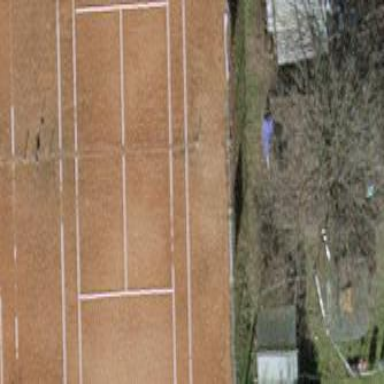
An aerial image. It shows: Tennis court on pitch.